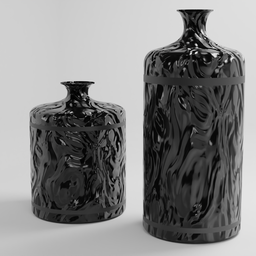
Label: decoration